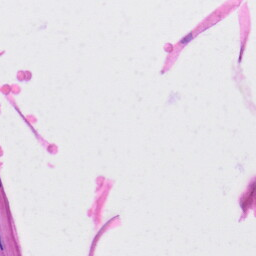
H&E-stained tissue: Skin